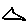
Label: triangle